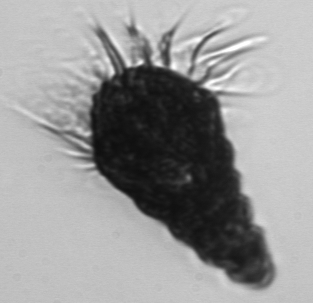
Label: Laboea_strobila